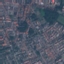
Land use / land cover: Residential